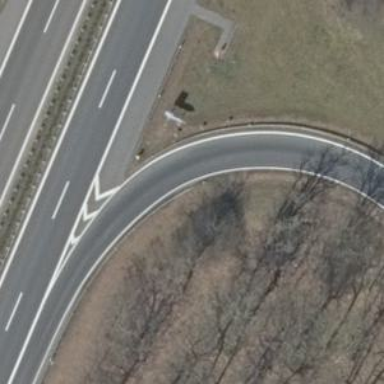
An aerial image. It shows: Asphalt motorway link.